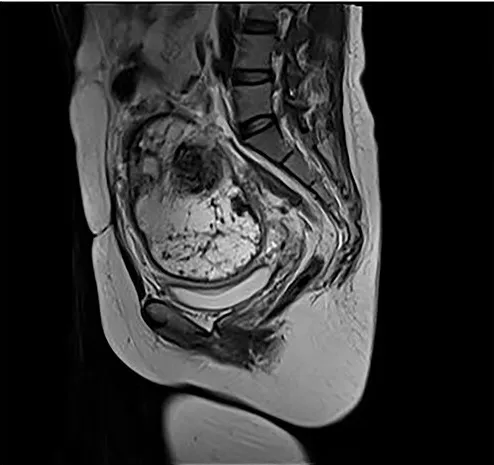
Pelvic enhancement MRI showing large intra-abdominal mass.
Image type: radiology (mri)